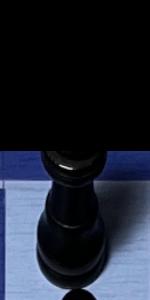
Label: King_Black